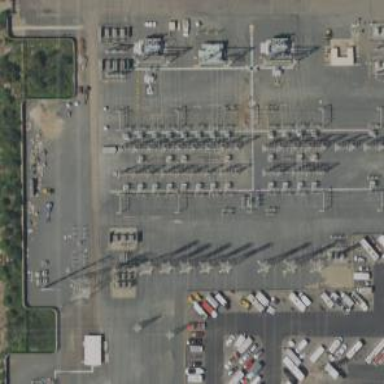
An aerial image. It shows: Switch for power supply.